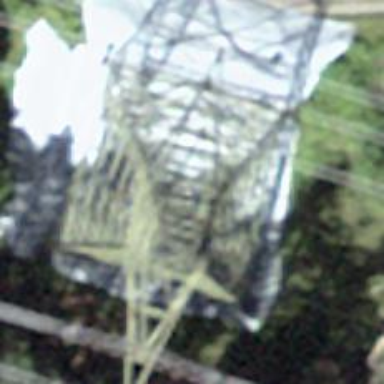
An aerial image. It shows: Power tower.